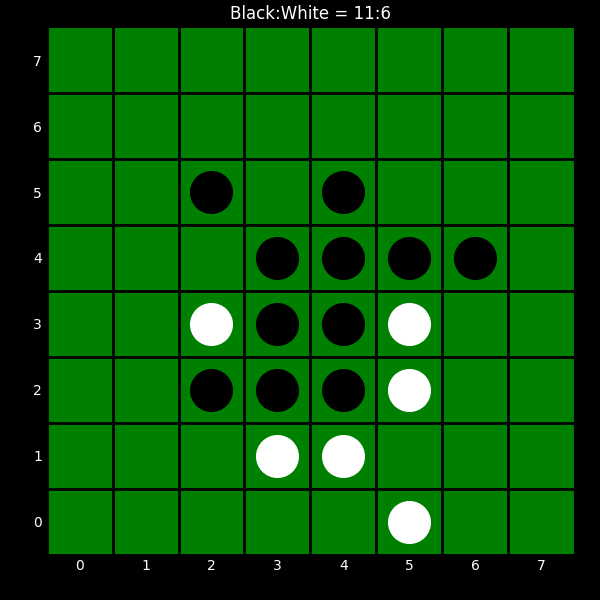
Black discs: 11
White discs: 6